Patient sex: M
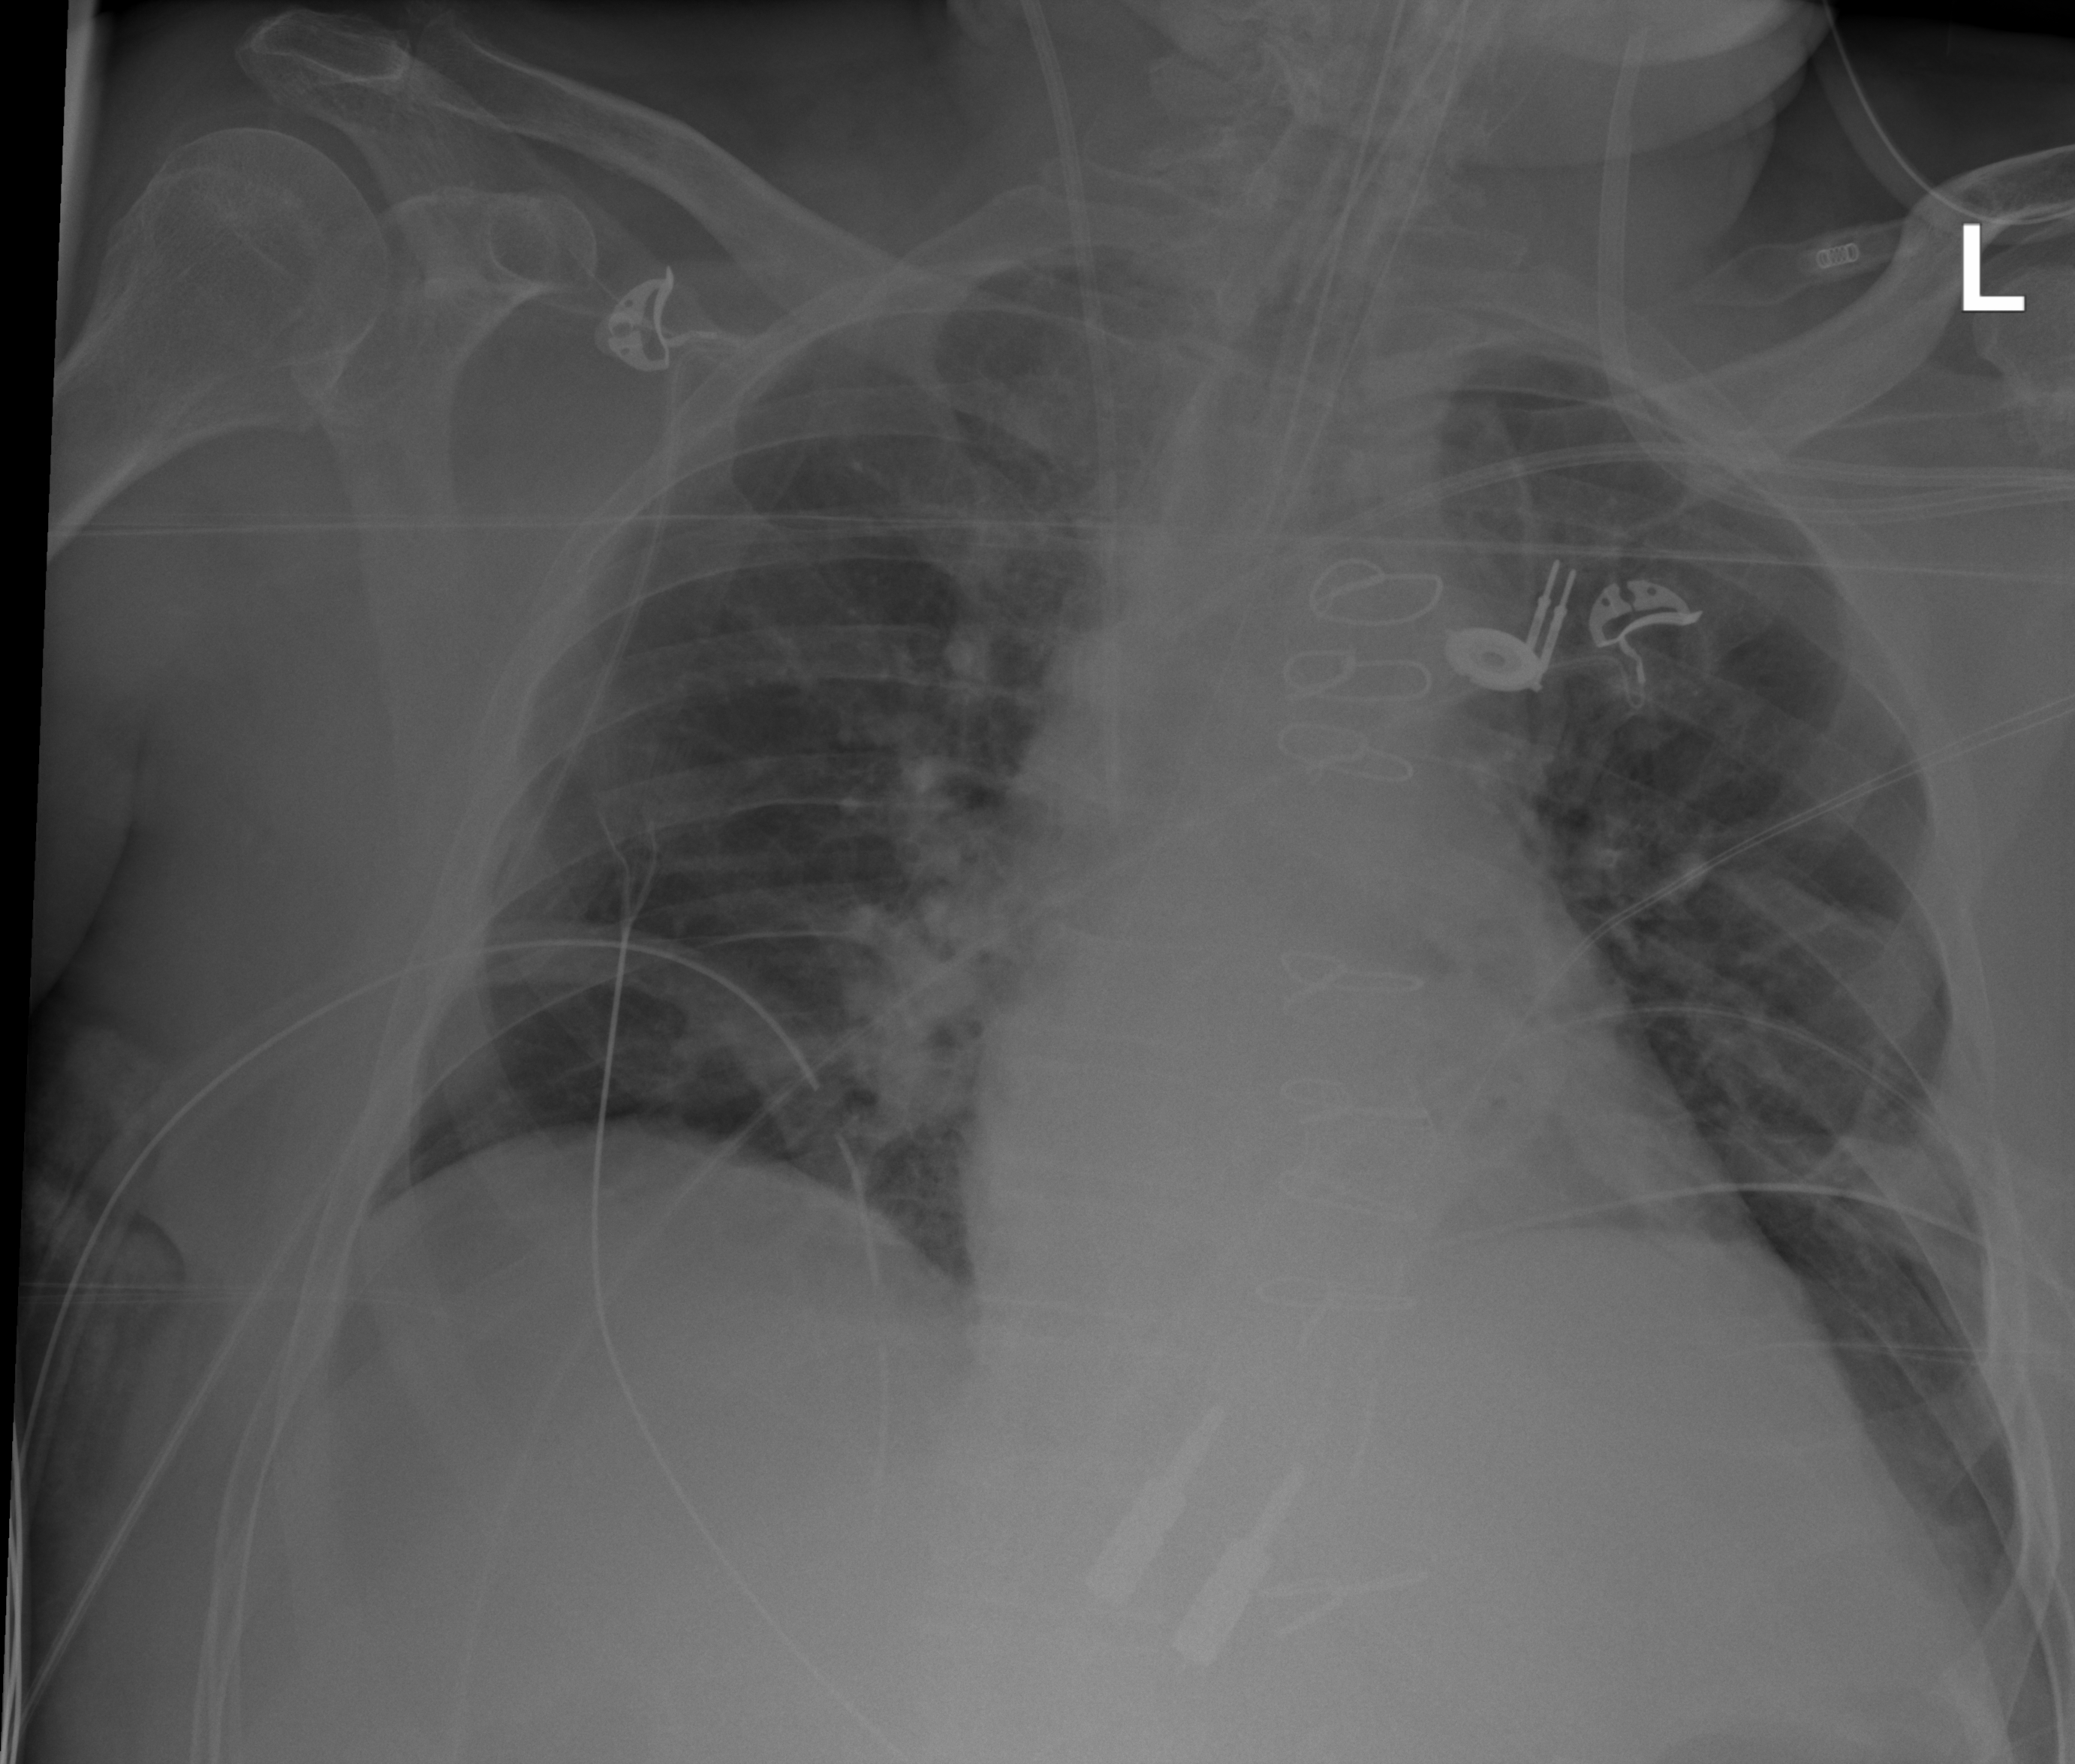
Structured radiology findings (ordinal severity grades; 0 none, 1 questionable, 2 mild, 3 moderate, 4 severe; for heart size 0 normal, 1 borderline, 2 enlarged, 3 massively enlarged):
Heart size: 0
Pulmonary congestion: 0
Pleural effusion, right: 1
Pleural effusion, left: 2
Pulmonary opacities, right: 0
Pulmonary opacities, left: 0
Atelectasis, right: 2
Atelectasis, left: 2